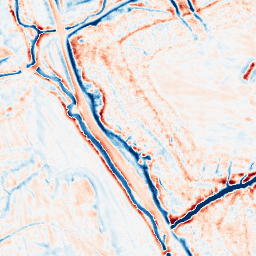
Category: edge_preserving
Decomposition family: bilateral
Decomposition parameters: d: 15
sigma_color: 75
sigma_space: 75
Upsampling method: regularized
Upsampling parameters: scale: 4
lambda_reg: 0.01
Upsampling scale: 4